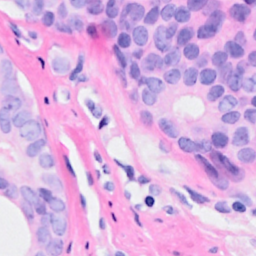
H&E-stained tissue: Breast